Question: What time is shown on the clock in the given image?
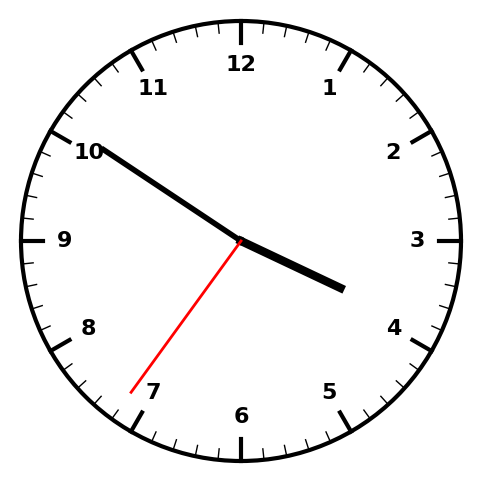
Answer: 03:50:36